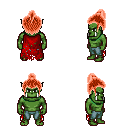
a pixel art fantasy rpg character, male body template, orc, green skin, red tattered cape, teal pants, red short topknot hairstyle, four views (front, back, left, right), 2x2 character sprite sheet, small pixel art, hard edges, no anti-aliasing